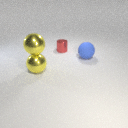
large yellow metal sphere below large yellow metal sphere